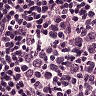
Metastatic tissue present: no